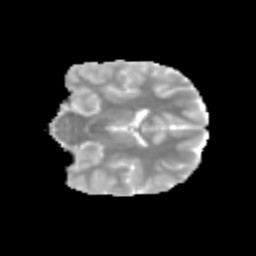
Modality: MD
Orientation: coronal
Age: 13
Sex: female
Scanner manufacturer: siemens
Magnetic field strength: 3 T
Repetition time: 3.8 s
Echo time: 0.07 s